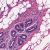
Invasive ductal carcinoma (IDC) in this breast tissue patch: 0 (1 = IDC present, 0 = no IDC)